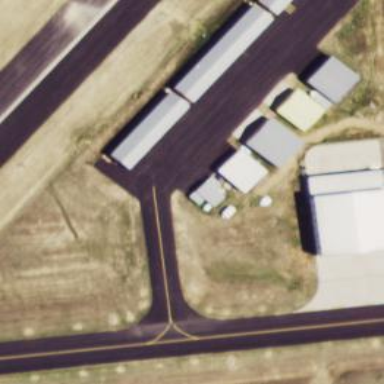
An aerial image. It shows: Image of taxiway at airport.